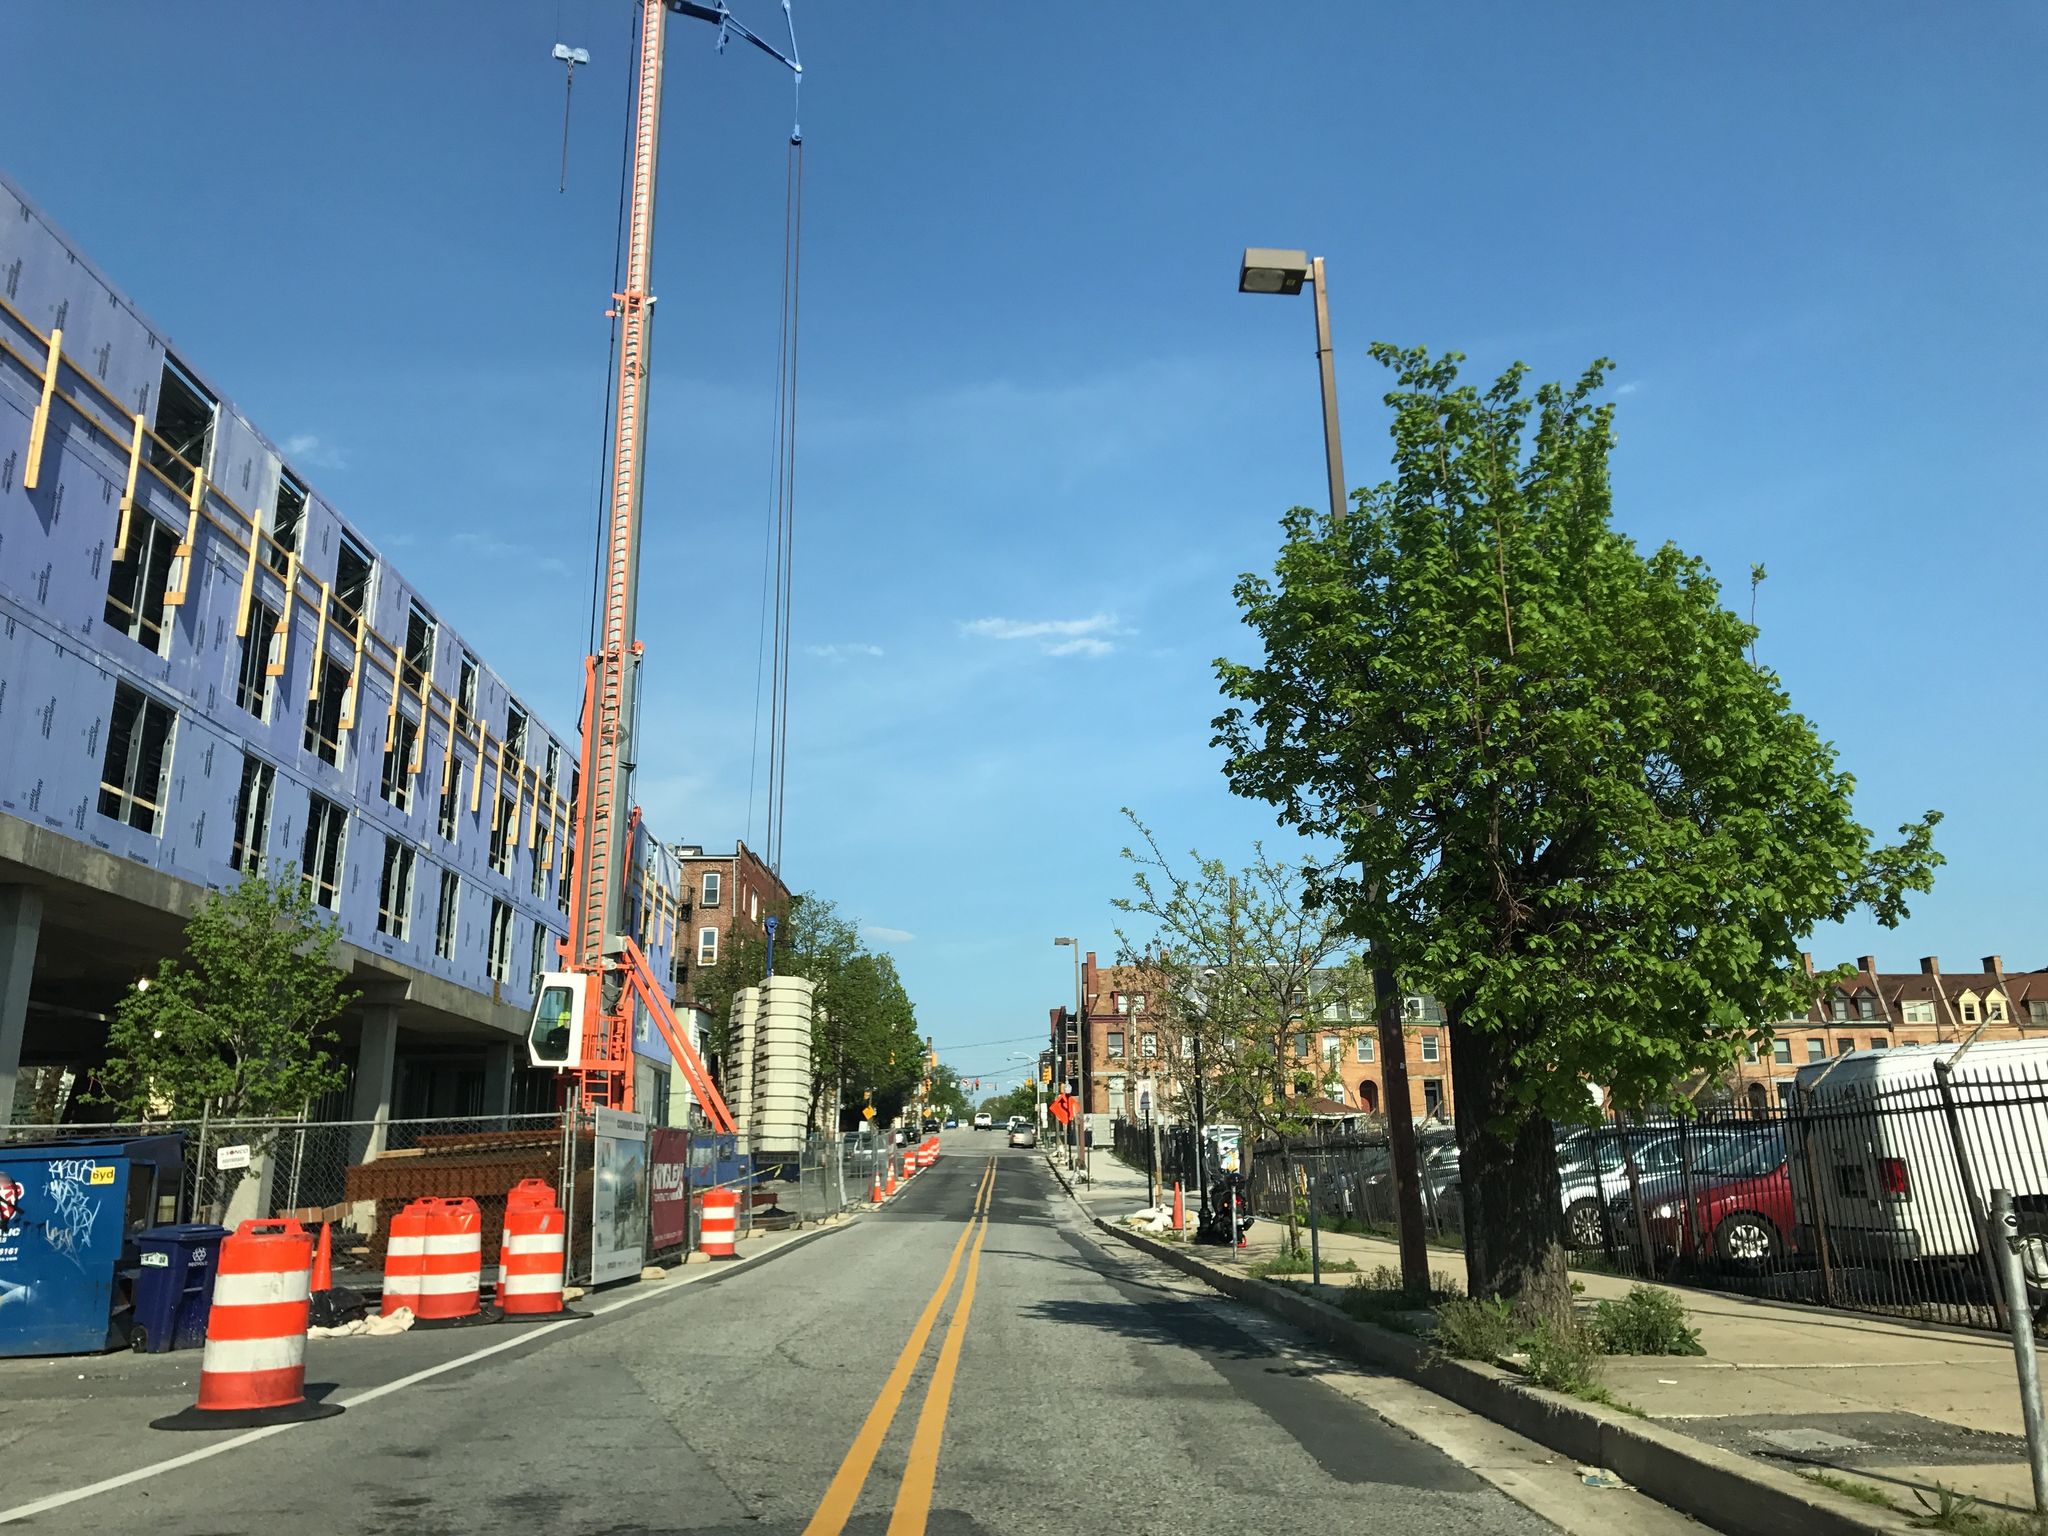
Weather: clear
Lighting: day
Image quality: good
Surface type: cycling surface
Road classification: footway
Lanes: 2
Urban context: urban centre
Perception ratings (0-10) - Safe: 2.9, Lively: 6.79, Beautiful: 2.14, Boring: 4.58, Depressing: 7.98, Wealthy: 7.58